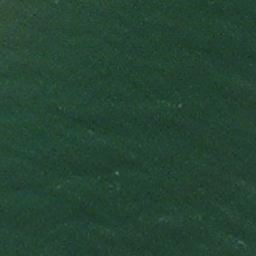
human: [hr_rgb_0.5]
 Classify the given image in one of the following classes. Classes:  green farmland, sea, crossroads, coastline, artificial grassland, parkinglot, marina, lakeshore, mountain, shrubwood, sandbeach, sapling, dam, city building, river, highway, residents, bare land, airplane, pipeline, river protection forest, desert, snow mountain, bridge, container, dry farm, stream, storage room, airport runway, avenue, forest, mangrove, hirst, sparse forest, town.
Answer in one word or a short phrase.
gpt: sea